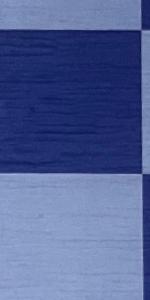
Label: Empty